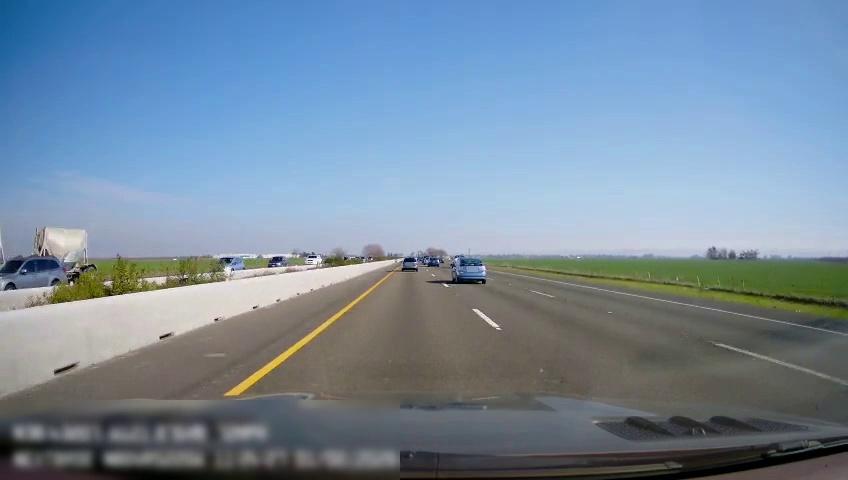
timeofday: Day
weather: Sunny
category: Drivable Space
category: Vehicles | Car
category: Vehicles | Truck
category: Vehicles | Car
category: Vehicles | SUV
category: Vehicles | SUV
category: Vehicles | SUV
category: Vehicles | SUV
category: Vehicles | Car
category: Lanes | Current Lane
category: Lanes | Current Lane
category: Lanes | Alternate Lane
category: Lanes | Alternate Lane